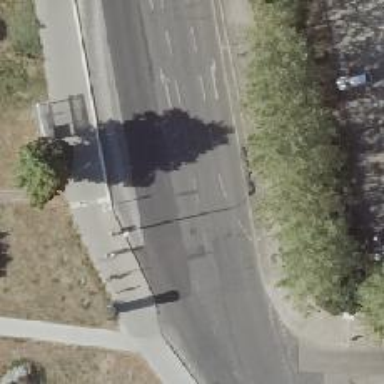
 with lane markings indicating clear divisions."